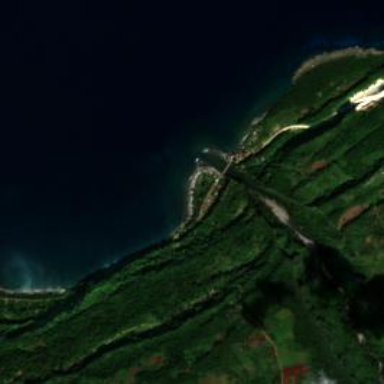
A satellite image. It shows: Beautiful bay with natural surroundings.